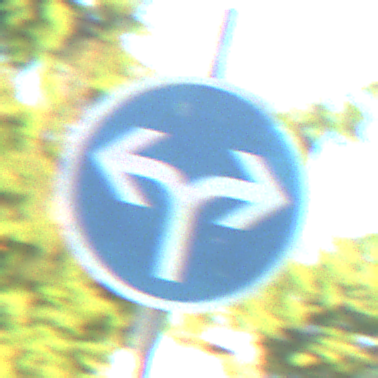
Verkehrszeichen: VorgeschriebeneFahrtrichtungRechtsOderLinks
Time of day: SunriseSunset
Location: Outdoor (Suburban)
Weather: PartlyCloudy
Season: NotSpecified
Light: Natural